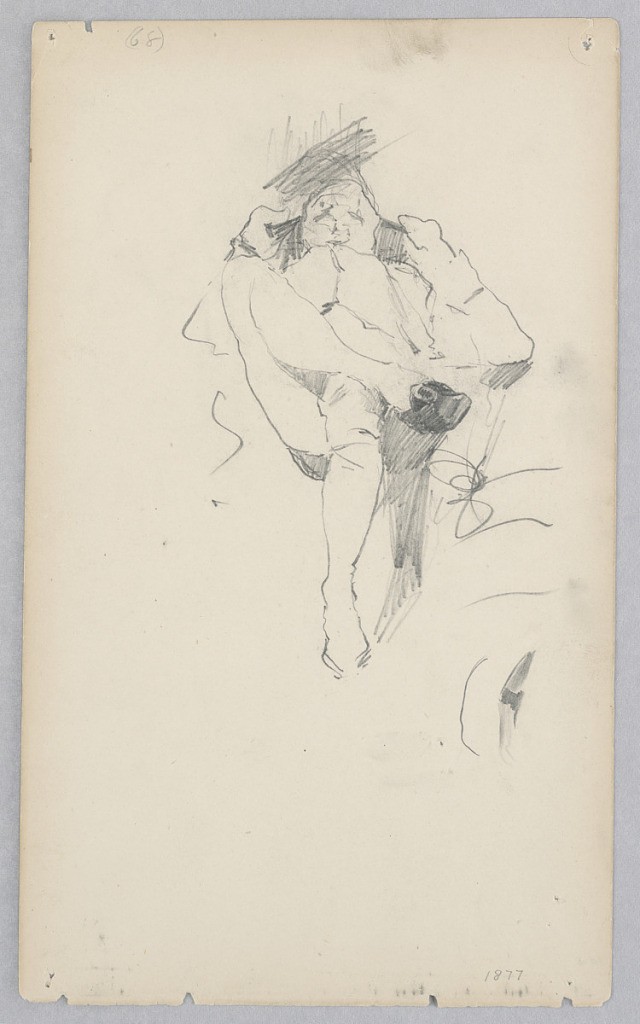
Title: Man
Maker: Robert Frederick Blum, American, 1857–1903
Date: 1876–1877
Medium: Graphite on wove paper
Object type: Drawing
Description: Sketch of a male figure dressed in a uniform, with long waistcoat, short pants, and hat.